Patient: sex M, age 66
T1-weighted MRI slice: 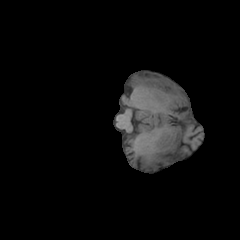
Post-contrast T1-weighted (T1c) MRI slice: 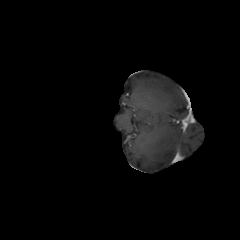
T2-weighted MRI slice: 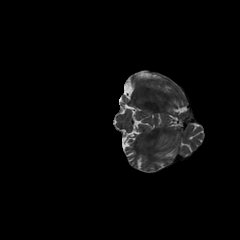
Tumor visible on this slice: no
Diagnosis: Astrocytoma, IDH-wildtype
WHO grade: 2